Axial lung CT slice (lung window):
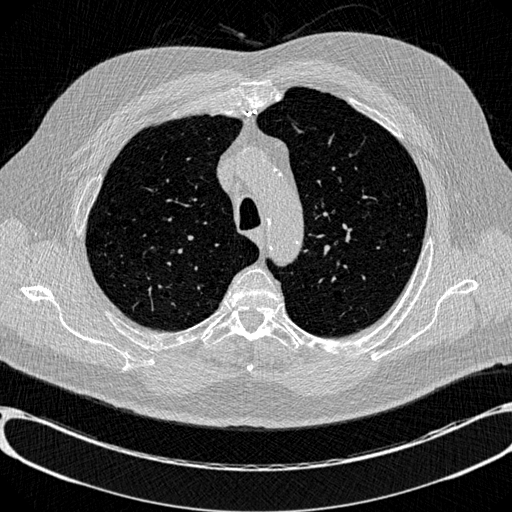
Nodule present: no